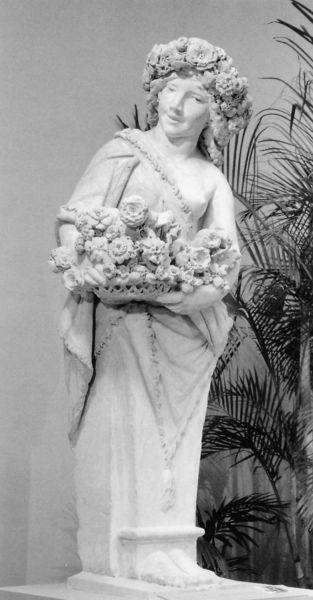
Titel: Flora
Künstler: Pietro Bernini
Institution: New York, The Metropolitan Museum of  Art
Schlagwörter: fuß, hand, nackt, umhang, weiß, blumen, brust, frau, kleid, marmor, säule, blick, tuch, architektur, falten, gesicht, schale, sockel, teller, füllhorn, hände, gewand, kind, pflanze, locken, skulptur, statue, lächeln, füße, dekor, korb, palme, quaste, entblößt, gesteck, blumenstrauss, foto, fotografie, steht, barfuß, stand, kranz, toga, versteinert, blumenkranz, frei, blumenkorb, blumengesteck, statur, skluptur, haaare, sockeln, blumenkind, blumenkorg